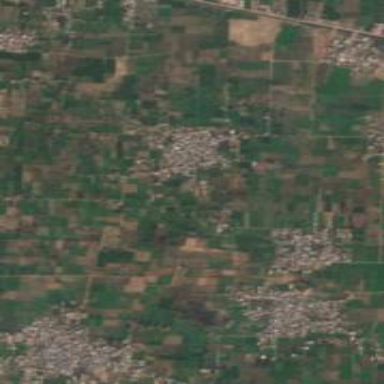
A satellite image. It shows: Village.